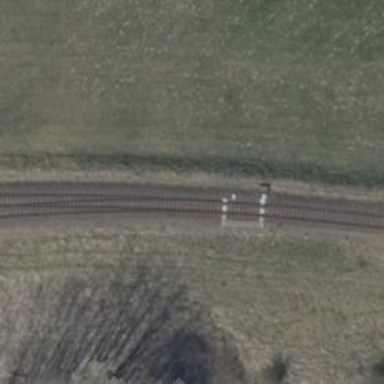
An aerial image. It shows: Railway switch with the turnout on the left side.